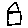
Label: house